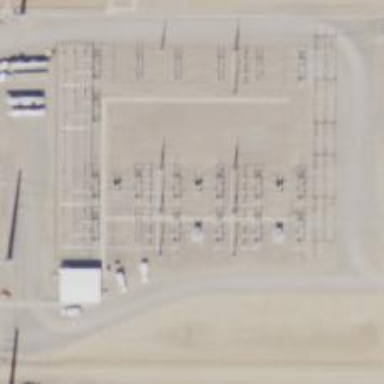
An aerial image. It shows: Outdoor switch for power.